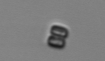
Label: Chaetoceros